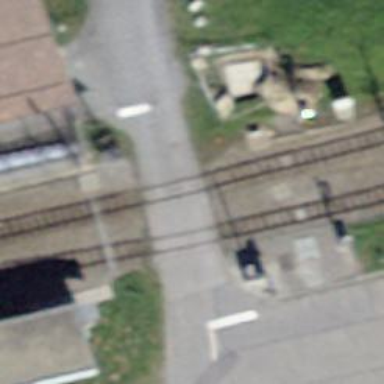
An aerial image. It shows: Full barrier level crossing along the railway.